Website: bh-photo
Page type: address-validator
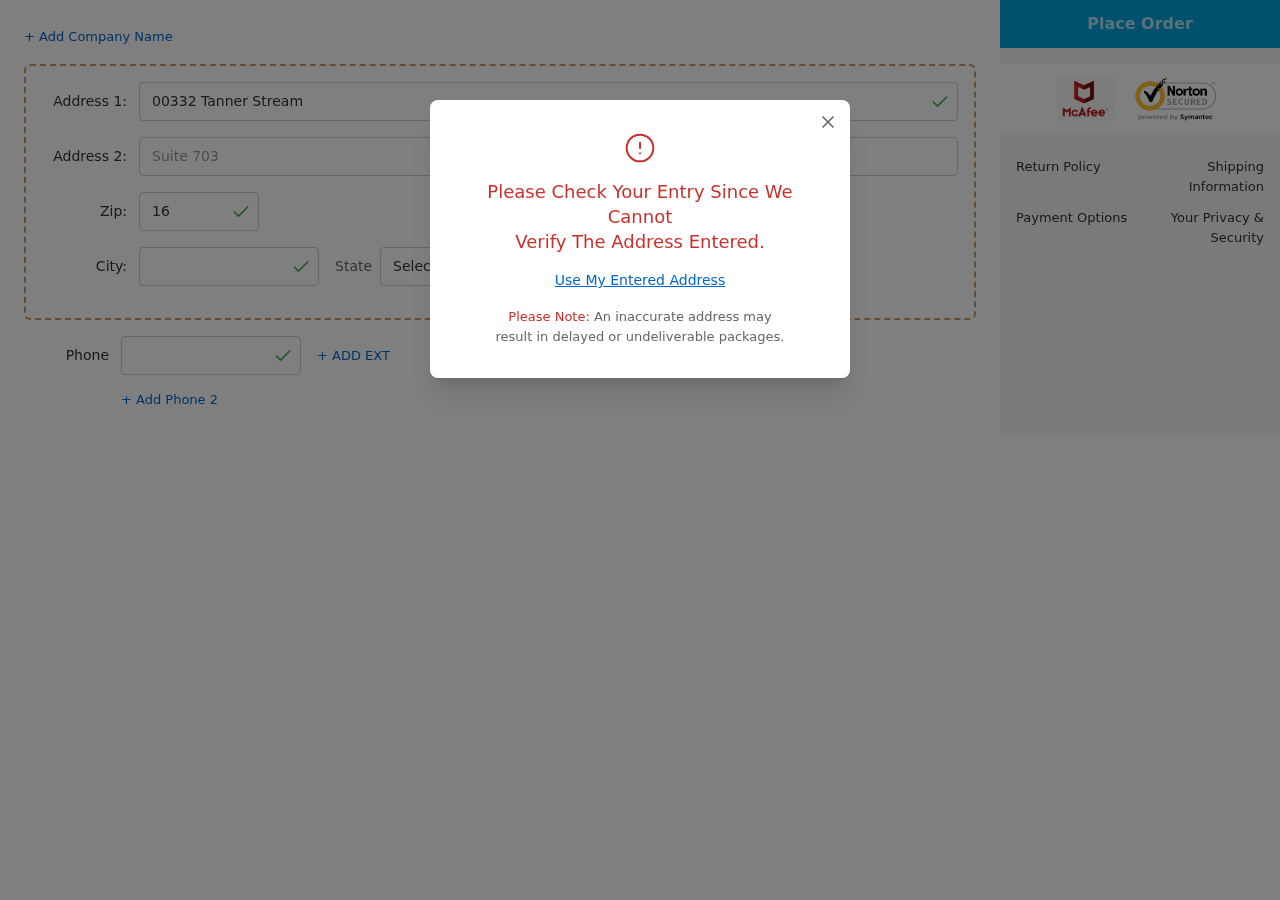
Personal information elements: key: PII_CITY
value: Port Richard
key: PII_PHONE
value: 9393330343
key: PII_POSTCODE
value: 16005
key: PII_STATE_ABBR
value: RI
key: PII_STREET
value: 00332 Tanner Stream
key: PII_STREET2
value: Suite 703